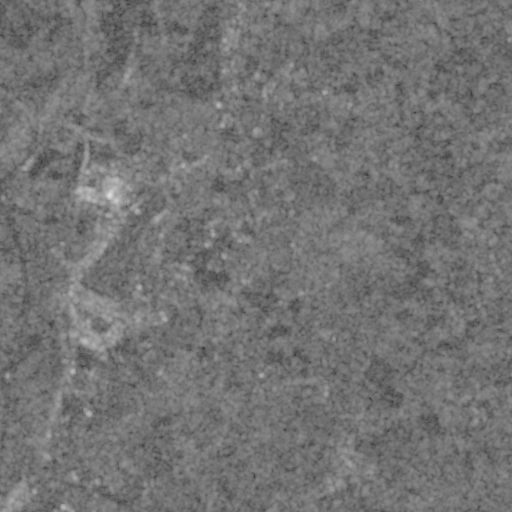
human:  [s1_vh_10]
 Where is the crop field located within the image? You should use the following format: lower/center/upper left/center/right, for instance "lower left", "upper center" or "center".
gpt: The crop field is located in the upper left of the image.
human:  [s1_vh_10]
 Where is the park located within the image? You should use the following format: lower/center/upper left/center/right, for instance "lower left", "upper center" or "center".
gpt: The park is located in the upper left of the image.
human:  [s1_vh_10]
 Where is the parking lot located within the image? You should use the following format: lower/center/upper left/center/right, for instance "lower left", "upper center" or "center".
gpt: The parking lot is located in the upper left of the image.
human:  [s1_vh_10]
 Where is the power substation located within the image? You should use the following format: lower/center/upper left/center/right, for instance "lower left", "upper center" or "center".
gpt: The power substation is located in the center left of the image.
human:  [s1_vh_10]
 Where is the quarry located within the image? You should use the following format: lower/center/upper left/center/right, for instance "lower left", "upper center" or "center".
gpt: The quarry is located in the upper left of the image.
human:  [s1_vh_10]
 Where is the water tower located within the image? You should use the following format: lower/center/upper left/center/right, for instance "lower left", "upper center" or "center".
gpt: The water tower is located in the center left of the image.
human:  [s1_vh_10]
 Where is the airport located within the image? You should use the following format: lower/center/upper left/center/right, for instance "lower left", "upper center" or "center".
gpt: There is no airport in the image.

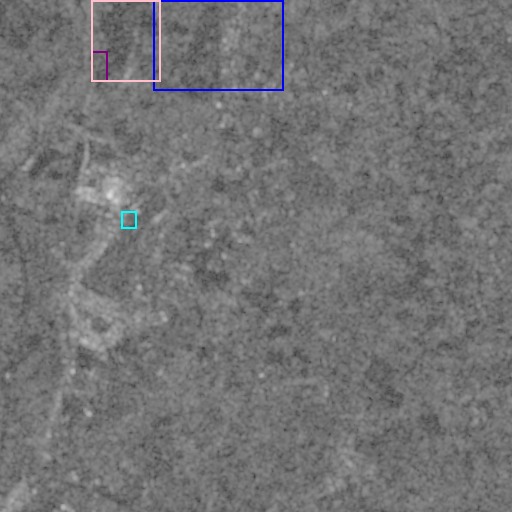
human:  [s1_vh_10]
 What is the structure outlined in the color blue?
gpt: The structure outlined in blue is a crop field.
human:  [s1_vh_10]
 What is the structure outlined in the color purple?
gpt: The structure outlined in purple is a park.
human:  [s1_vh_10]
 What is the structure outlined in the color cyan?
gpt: The structure outlined in cyan is a parking lot.
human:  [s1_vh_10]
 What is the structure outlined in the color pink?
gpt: The structure outlined in pink is a quarry.
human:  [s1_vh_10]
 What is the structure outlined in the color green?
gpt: There is no green outline.